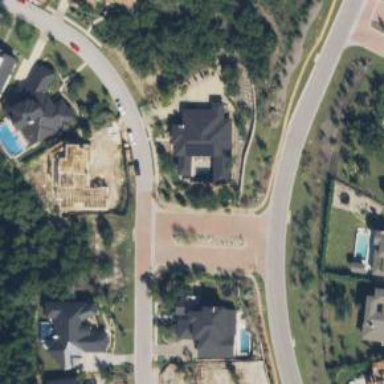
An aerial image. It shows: Residential road.